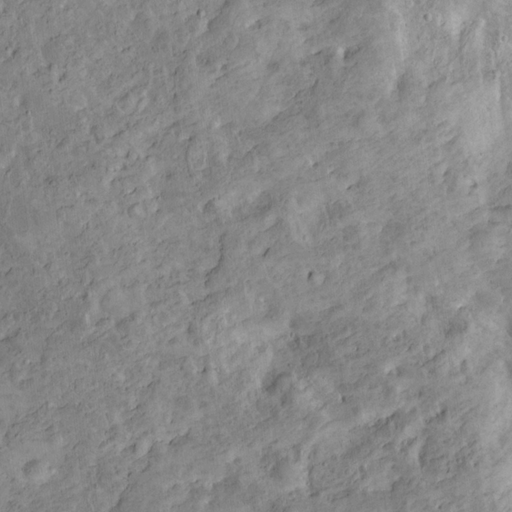
Classes present: Background, Cone